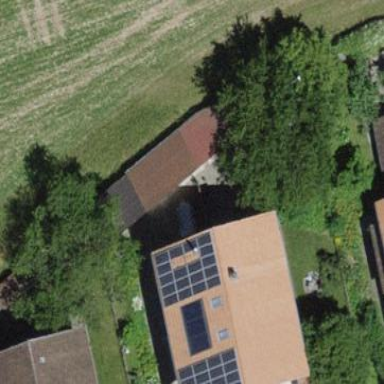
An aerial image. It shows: Barn.